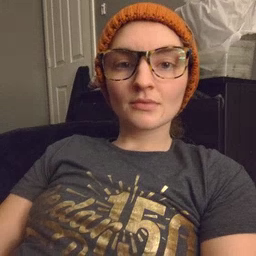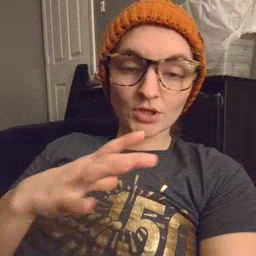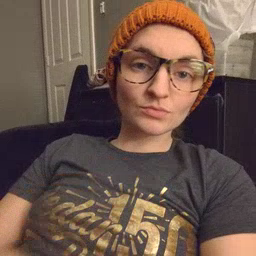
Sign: fine